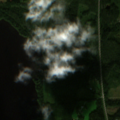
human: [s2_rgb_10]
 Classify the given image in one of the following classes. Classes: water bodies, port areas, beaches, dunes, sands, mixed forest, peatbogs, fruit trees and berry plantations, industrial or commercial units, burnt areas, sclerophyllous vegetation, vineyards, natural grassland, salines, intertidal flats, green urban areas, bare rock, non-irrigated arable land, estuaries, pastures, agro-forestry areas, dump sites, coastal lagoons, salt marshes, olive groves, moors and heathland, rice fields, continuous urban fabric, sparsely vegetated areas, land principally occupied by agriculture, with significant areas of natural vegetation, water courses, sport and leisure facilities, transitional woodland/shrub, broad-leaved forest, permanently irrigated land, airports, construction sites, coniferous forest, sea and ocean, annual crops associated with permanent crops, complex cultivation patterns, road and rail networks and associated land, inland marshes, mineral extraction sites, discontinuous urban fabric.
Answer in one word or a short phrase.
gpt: land principally occupied by agriculture, with significant areas of natural vegetation, coniferous forest, mixed forest, transitional woodland/shrub, water bodies